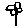
Label: flower